Question: I recently started working with Qt (sort of a crash course) and integrated it with Visual Studio (as described <URL>, and now for some reason the files don't appear to be updating with my saved .ui file after making the changes in the Qt Designer.
The file is saving correctly (if I click on it in Visual Studio, it shows the added components), but none of the added components are referenced in the "ui_MainForm.h" file. Is there a step I missed somewhere along the lines of saving that should have recompiled that UI header file?
I'm also not sure if this makes a difference or not, but the generated files have a red icon next to them in the solution explorer as so:

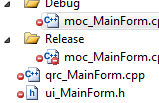
Answer: The ui_MainForm.h file does not get updated automatically as soon as you change the MainForm.ui file.
Only when you start to compile your project, the .ui file will be compiled into the .h file. If you want to update the .h file, e.g. for the sake of IntelliSense, you should be able to right click the .ui file and click "Compile". This runs uic.exe and you will have your .h file updated by that.
[Edit:]
As pointed out by 'rcmadruga' and 'Summer Sun', it is sometimes necessary to additionally update your IntelliSense database by selecting the menu entry 'Project->Rescan Solution' which was introduced with Visual Studio 2010.